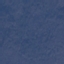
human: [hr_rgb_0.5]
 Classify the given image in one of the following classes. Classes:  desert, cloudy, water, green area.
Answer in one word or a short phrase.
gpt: green area